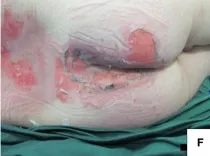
(E,F) Second-degree dermal burns involving right arm, lower back and buttocks.
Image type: medical_photograph (skin_photograph)